Field crop: maize
Growth stage: 2
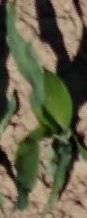
Species: maize